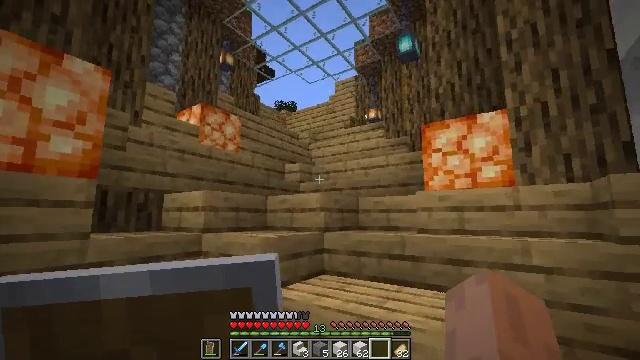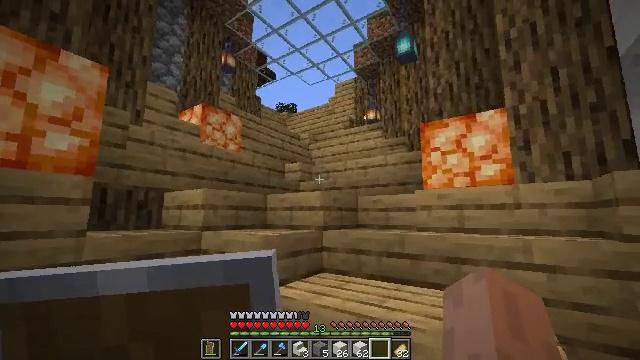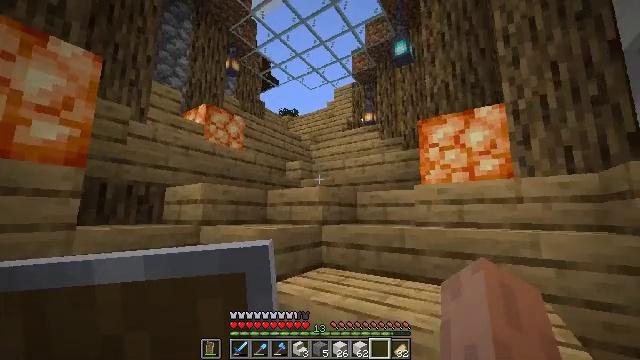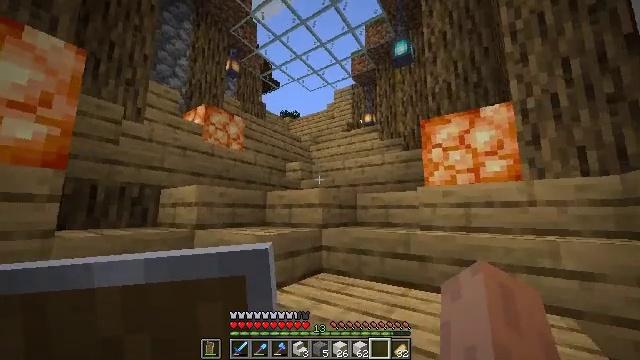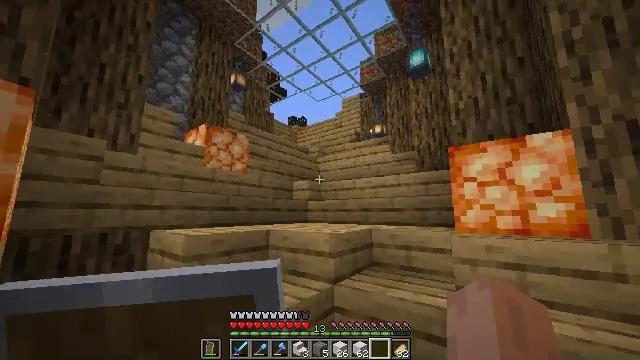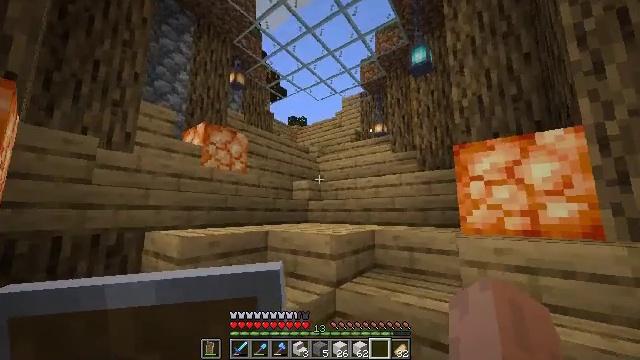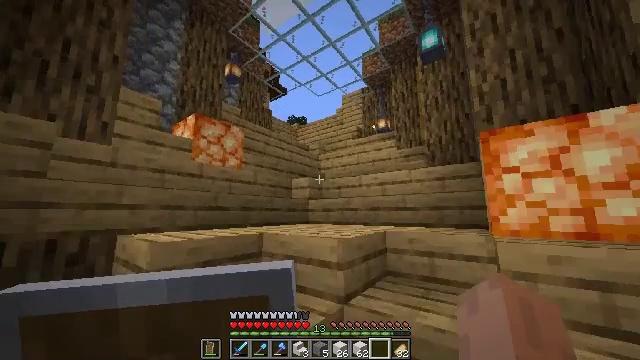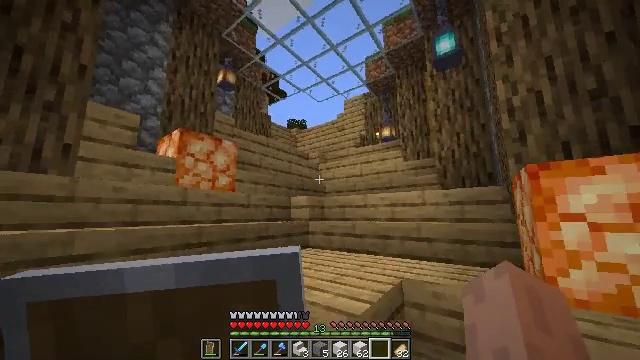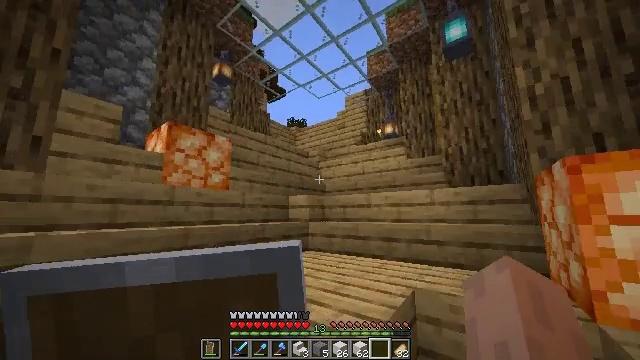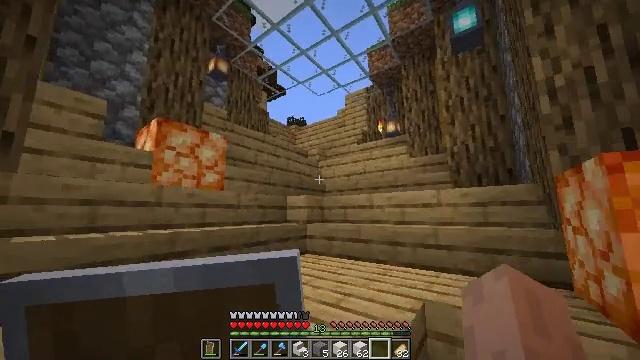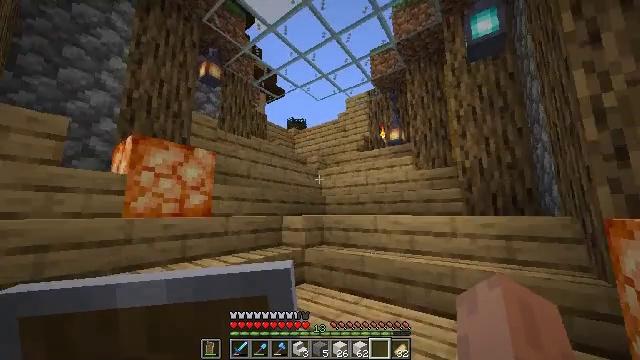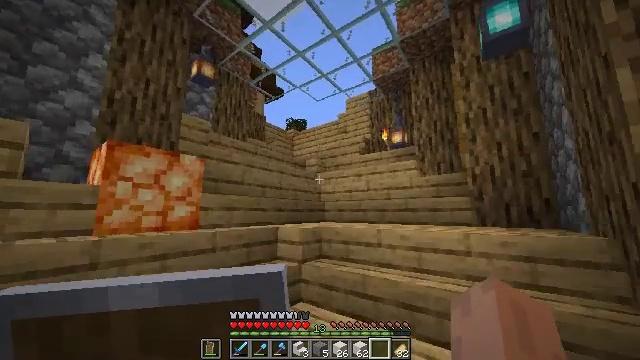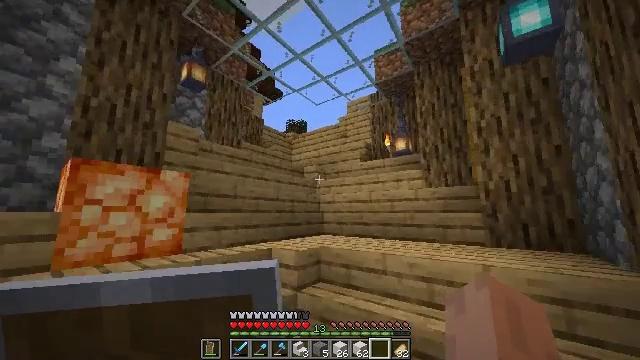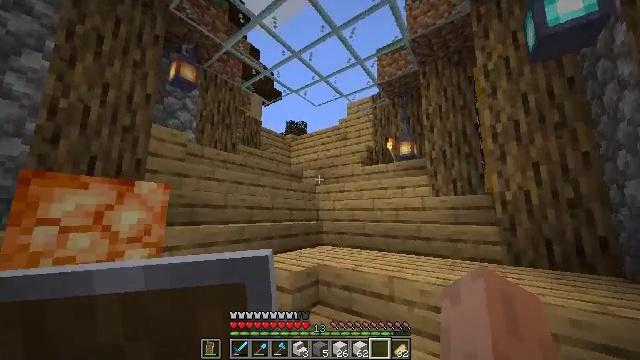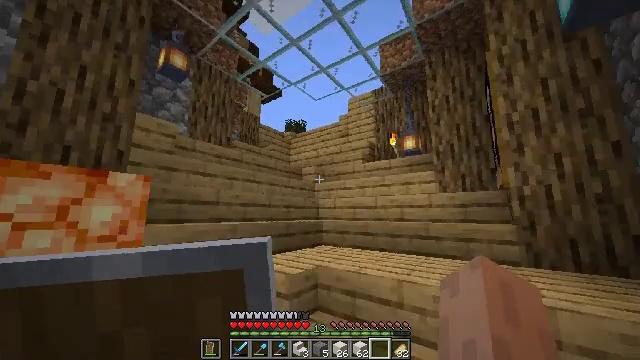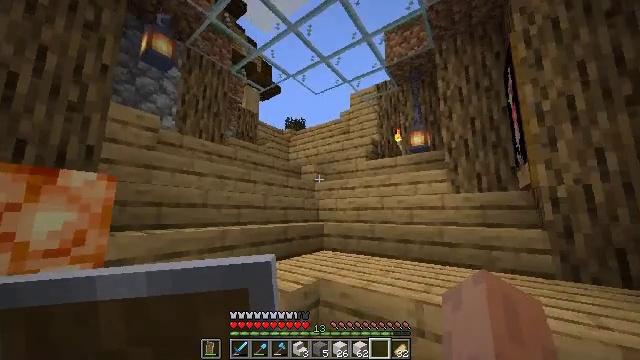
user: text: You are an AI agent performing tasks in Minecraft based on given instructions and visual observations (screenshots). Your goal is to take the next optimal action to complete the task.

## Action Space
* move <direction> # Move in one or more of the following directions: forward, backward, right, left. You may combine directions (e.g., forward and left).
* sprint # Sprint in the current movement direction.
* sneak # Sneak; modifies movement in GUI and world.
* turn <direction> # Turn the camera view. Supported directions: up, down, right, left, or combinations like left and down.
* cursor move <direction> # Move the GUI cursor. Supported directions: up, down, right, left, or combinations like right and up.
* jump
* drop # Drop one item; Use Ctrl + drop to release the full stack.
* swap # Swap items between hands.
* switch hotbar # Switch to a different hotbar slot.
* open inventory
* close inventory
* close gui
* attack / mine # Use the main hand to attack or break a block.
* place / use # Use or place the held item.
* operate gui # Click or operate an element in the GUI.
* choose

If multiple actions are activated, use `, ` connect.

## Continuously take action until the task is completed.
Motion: motion action
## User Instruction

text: Crafting polished diorite stairs requires a crafting table.
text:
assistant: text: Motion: move forward
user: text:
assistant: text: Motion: move forward
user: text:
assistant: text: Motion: move forward
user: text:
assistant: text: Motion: move forward, turn left
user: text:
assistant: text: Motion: move forward
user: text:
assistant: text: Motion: move forward
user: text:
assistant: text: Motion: move forward
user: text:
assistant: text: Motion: move forward
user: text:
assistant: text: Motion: move forward
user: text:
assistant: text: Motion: move forward
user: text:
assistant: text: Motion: move forward
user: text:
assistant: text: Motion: move forward
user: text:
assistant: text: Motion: move forward
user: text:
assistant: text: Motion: move forward
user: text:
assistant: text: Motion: move forward
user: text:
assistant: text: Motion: move forward
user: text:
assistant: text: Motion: move forward
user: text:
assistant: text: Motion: move forward
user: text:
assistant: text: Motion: move forward
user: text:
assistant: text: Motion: move forward
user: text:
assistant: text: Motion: move forward
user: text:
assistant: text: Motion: move forward
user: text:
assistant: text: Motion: move forward
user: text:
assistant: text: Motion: move forward
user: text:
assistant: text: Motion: move forward
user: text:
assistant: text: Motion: move forward
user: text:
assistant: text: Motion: move forward
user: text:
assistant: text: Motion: move forward
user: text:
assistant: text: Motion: move forward
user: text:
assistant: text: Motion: move forward